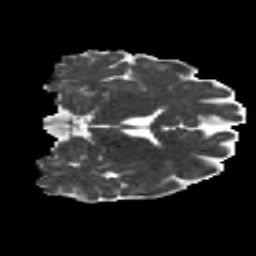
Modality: MD
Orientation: coronal
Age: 29
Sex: female
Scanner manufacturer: siemens
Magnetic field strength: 3 T
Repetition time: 8.8 s
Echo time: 0.085 s